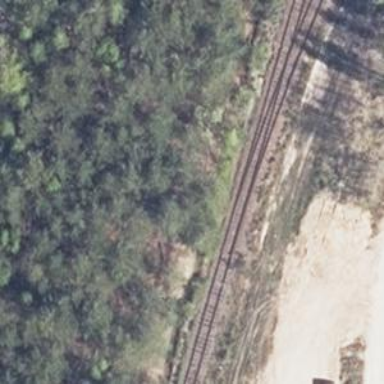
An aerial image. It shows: Disused railway yard.